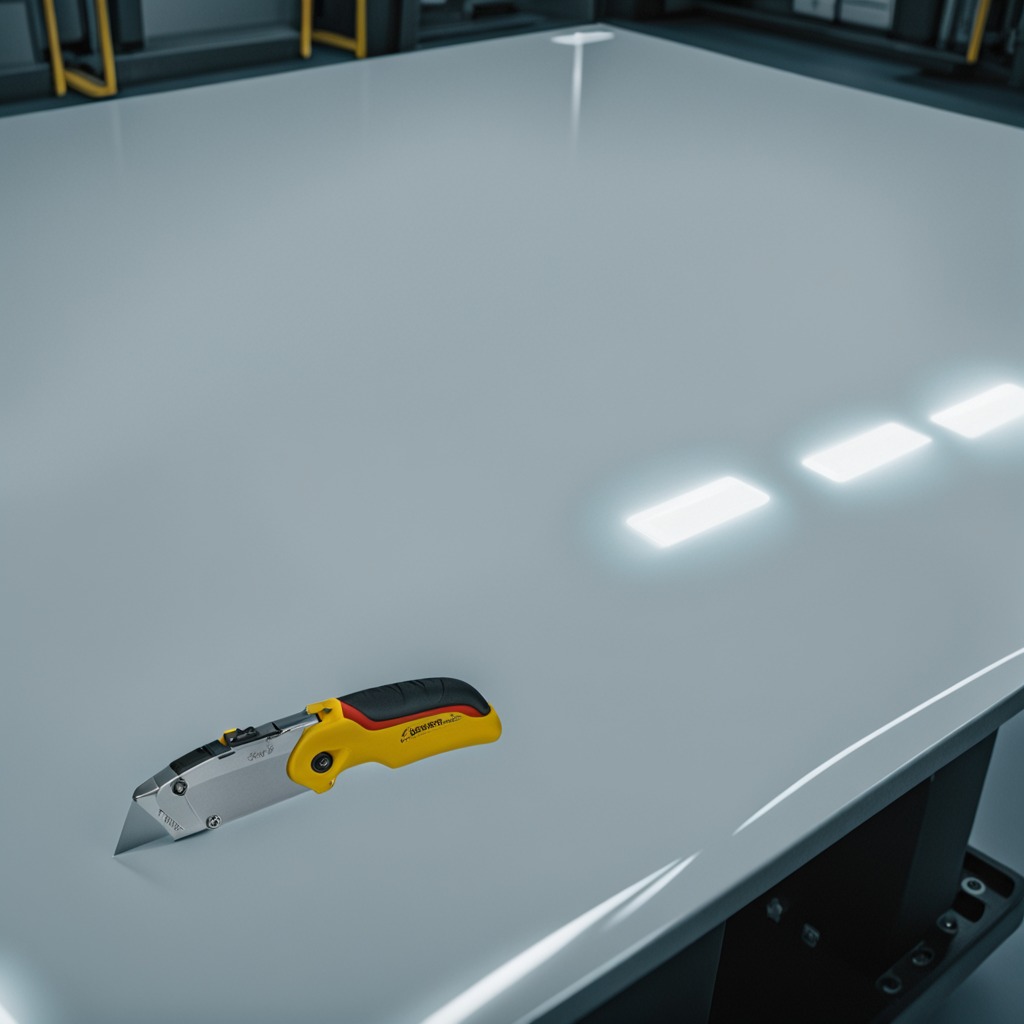
A utility knife is lying on the table.